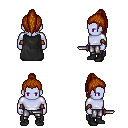
a pixel art fantasy rpg character, male body template, dark elf, purple skin, black cape, metal pants, brunette long topknot hairstyle, cloth bracers, black shoes, dagger, four views (front, back, left, right), 2x2 character sprite sheet, small pixel art, hard edges, no anti-aliasing